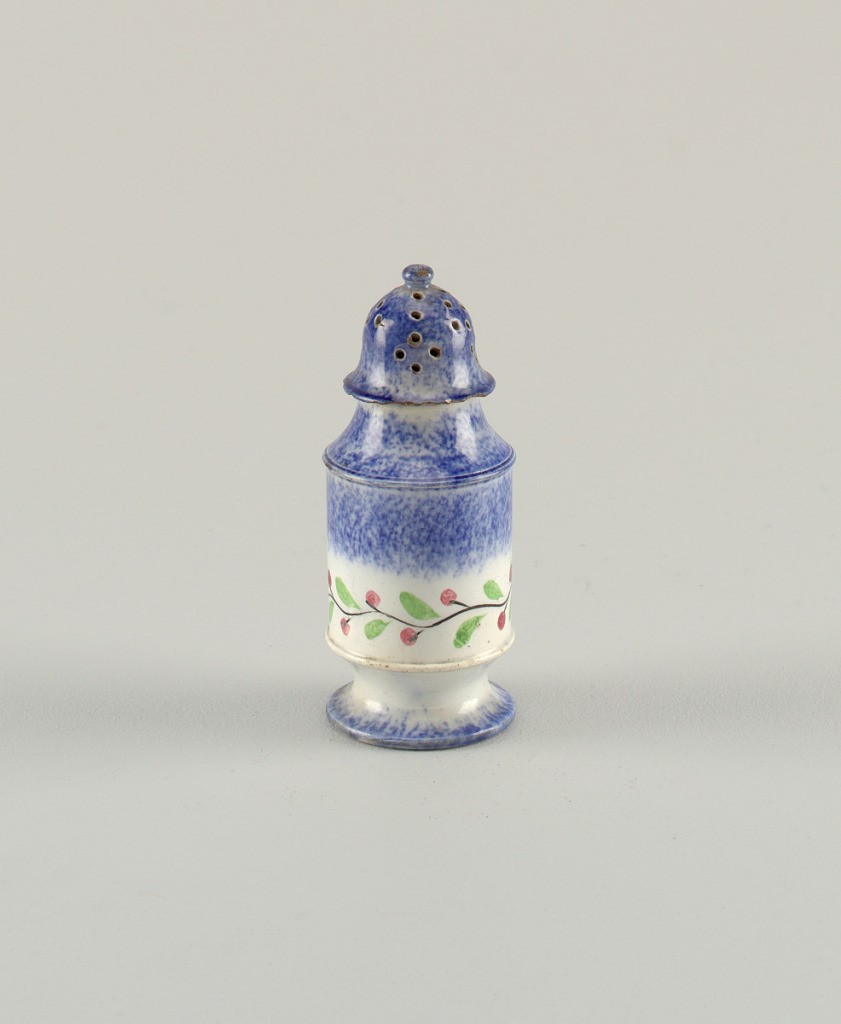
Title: Shaker
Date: early 19th century
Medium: Tin-glazed earthenware
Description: Cylindrical body with domed top, on flaring foot. Open bottom. Sponged decoration in cobalt blue, and panted with green leaves and red berries on vine.